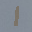
Label: 1